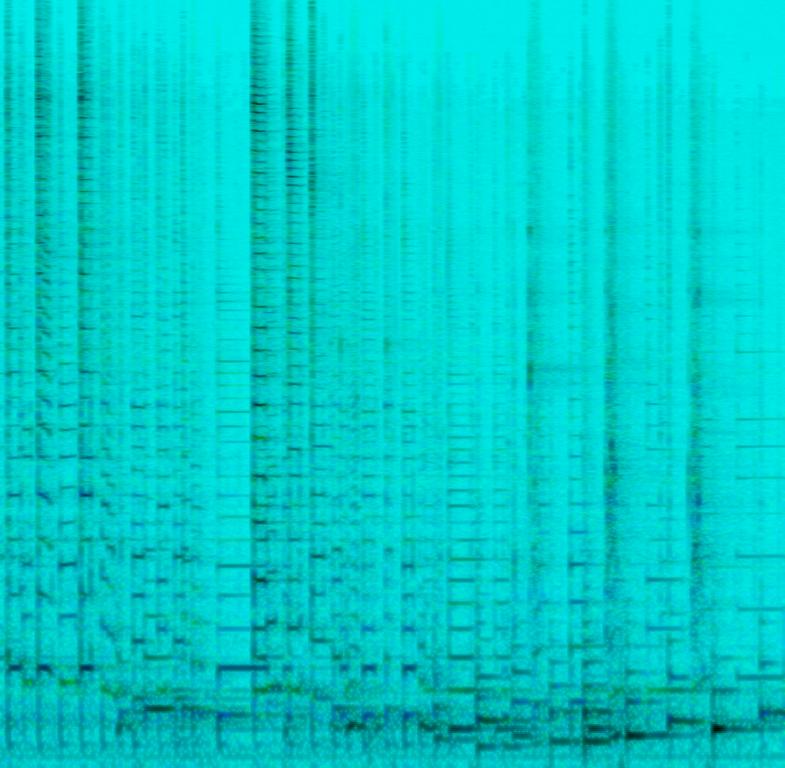
This is an acoustic cover of a rock music piece. There is an acoustic guitar playing a gentle melody. The piece has a slow tempo. The atmosphere is sentimental. This piece can be included in the soundtrack of a romantic movie.